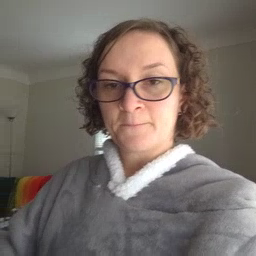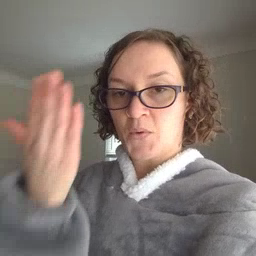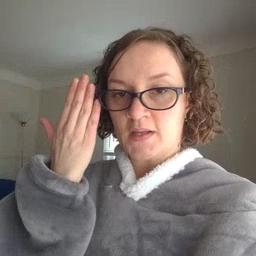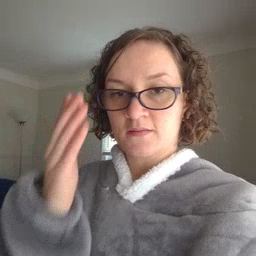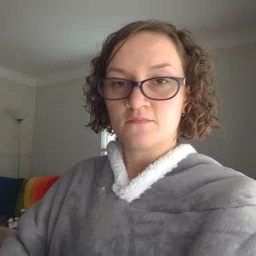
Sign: morning